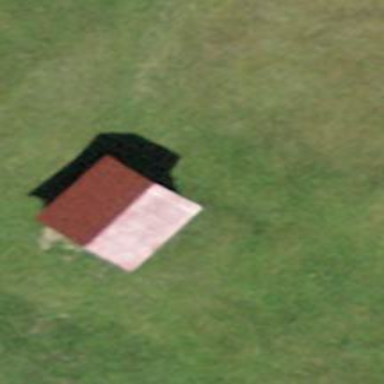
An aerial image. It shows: Building with tile roof.